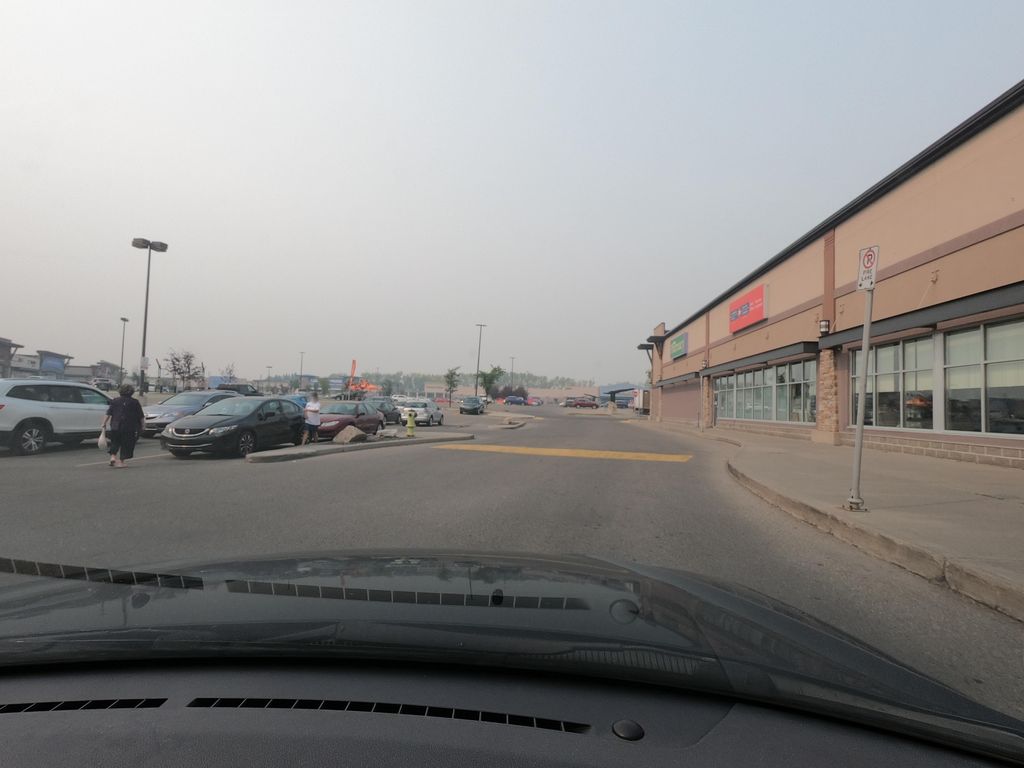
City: calgary